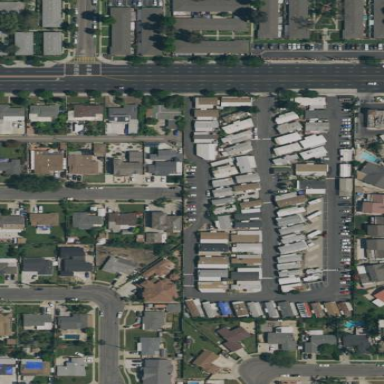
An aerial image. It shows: Residential area known as trailer park.